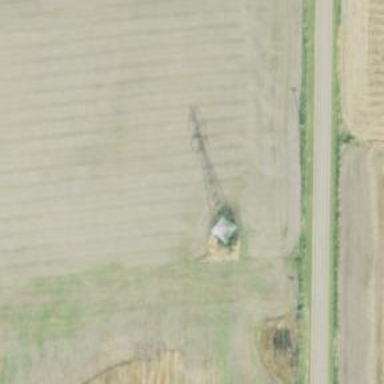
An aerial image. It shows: Power tower.